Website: walmart
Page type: newsletter-management
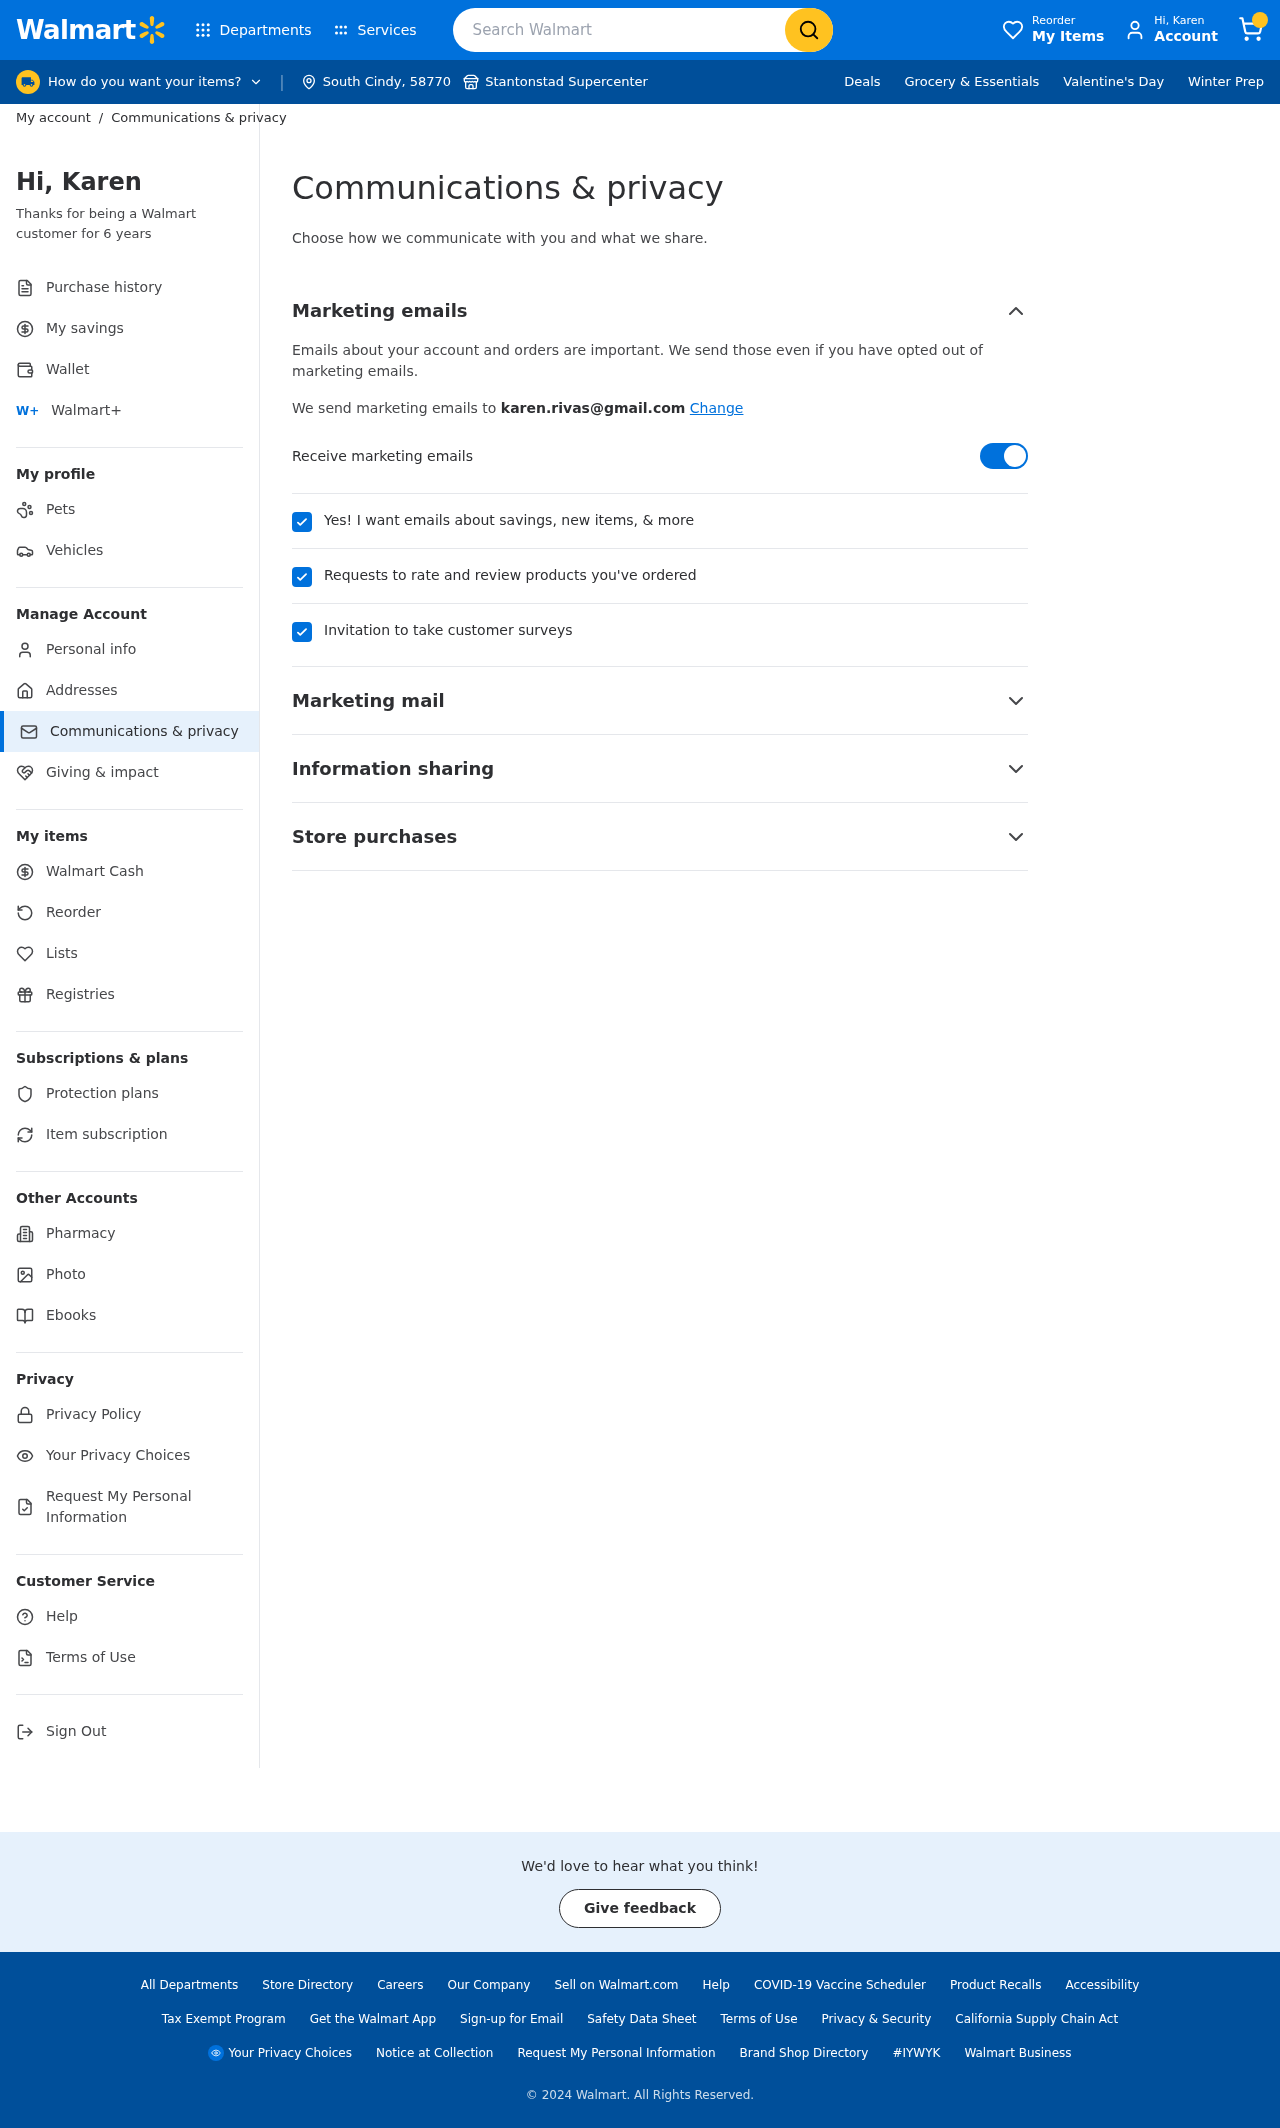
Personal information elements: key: PII_CITY
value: South Cindy
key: PII_CITY2
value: Stantonstad
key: PII_EMAIL
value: karen.rivas@gmail.com
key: PII_FIRSTNAME
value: Karen
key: PII_POSTCODE
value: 58770
Search elements: key: HEADER_SEARCH
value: Search Walmart